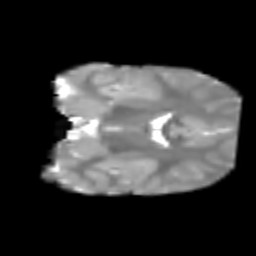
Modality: T2w
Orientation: coronal
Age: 6
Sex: female
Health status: healthy